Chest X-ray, PA view. Patient: 55 years old, sex M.
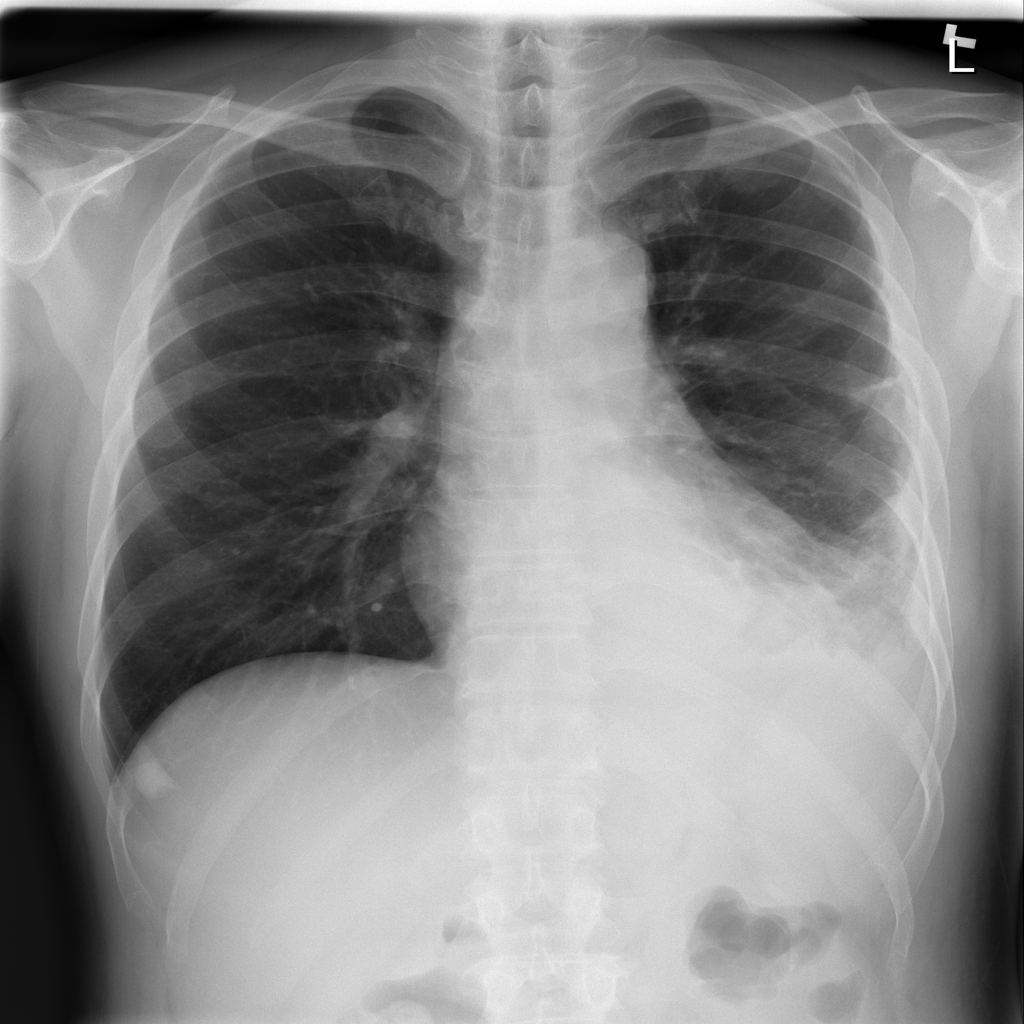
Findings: Atelectasis, Effusion, Pleural_Thickening